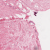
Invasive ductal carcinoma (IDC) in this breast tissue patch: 0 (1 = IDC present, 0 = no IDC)